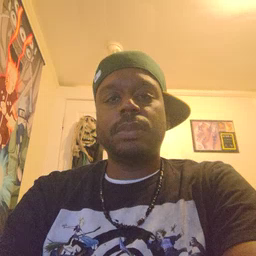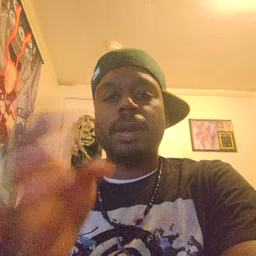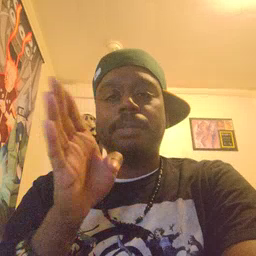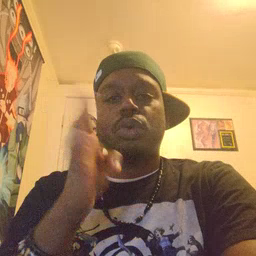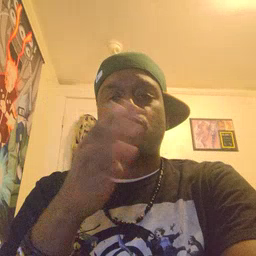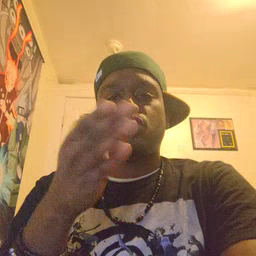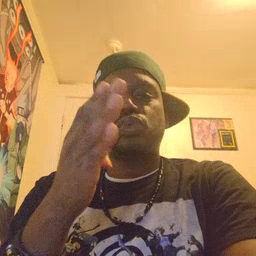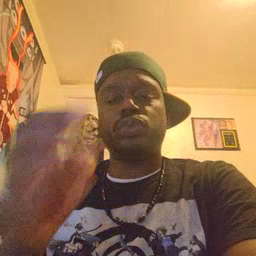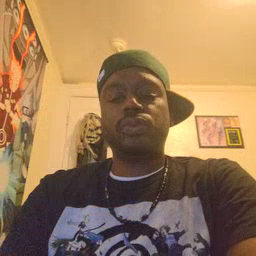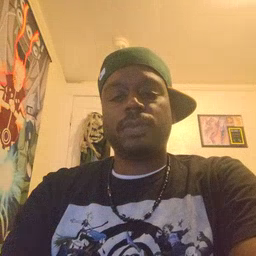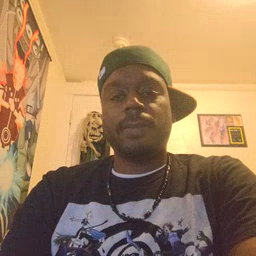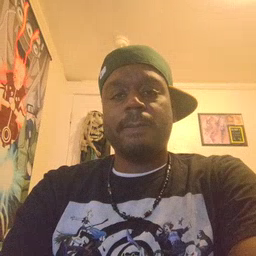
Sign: blue